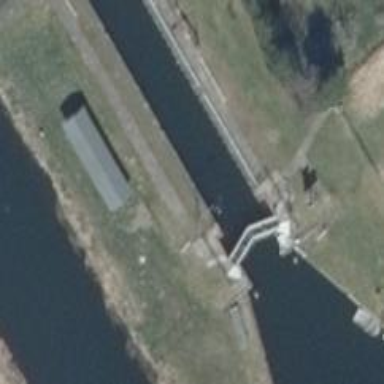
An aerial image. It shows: Lock gate along waterway.